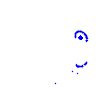
Particle: proton